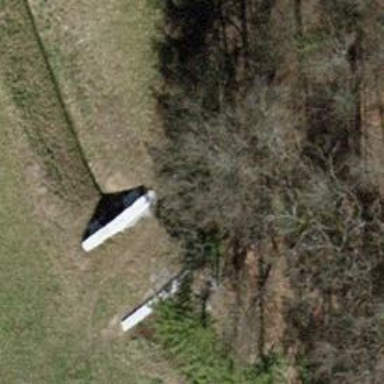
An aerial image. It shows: Path bridge with grass surface.